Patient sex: F
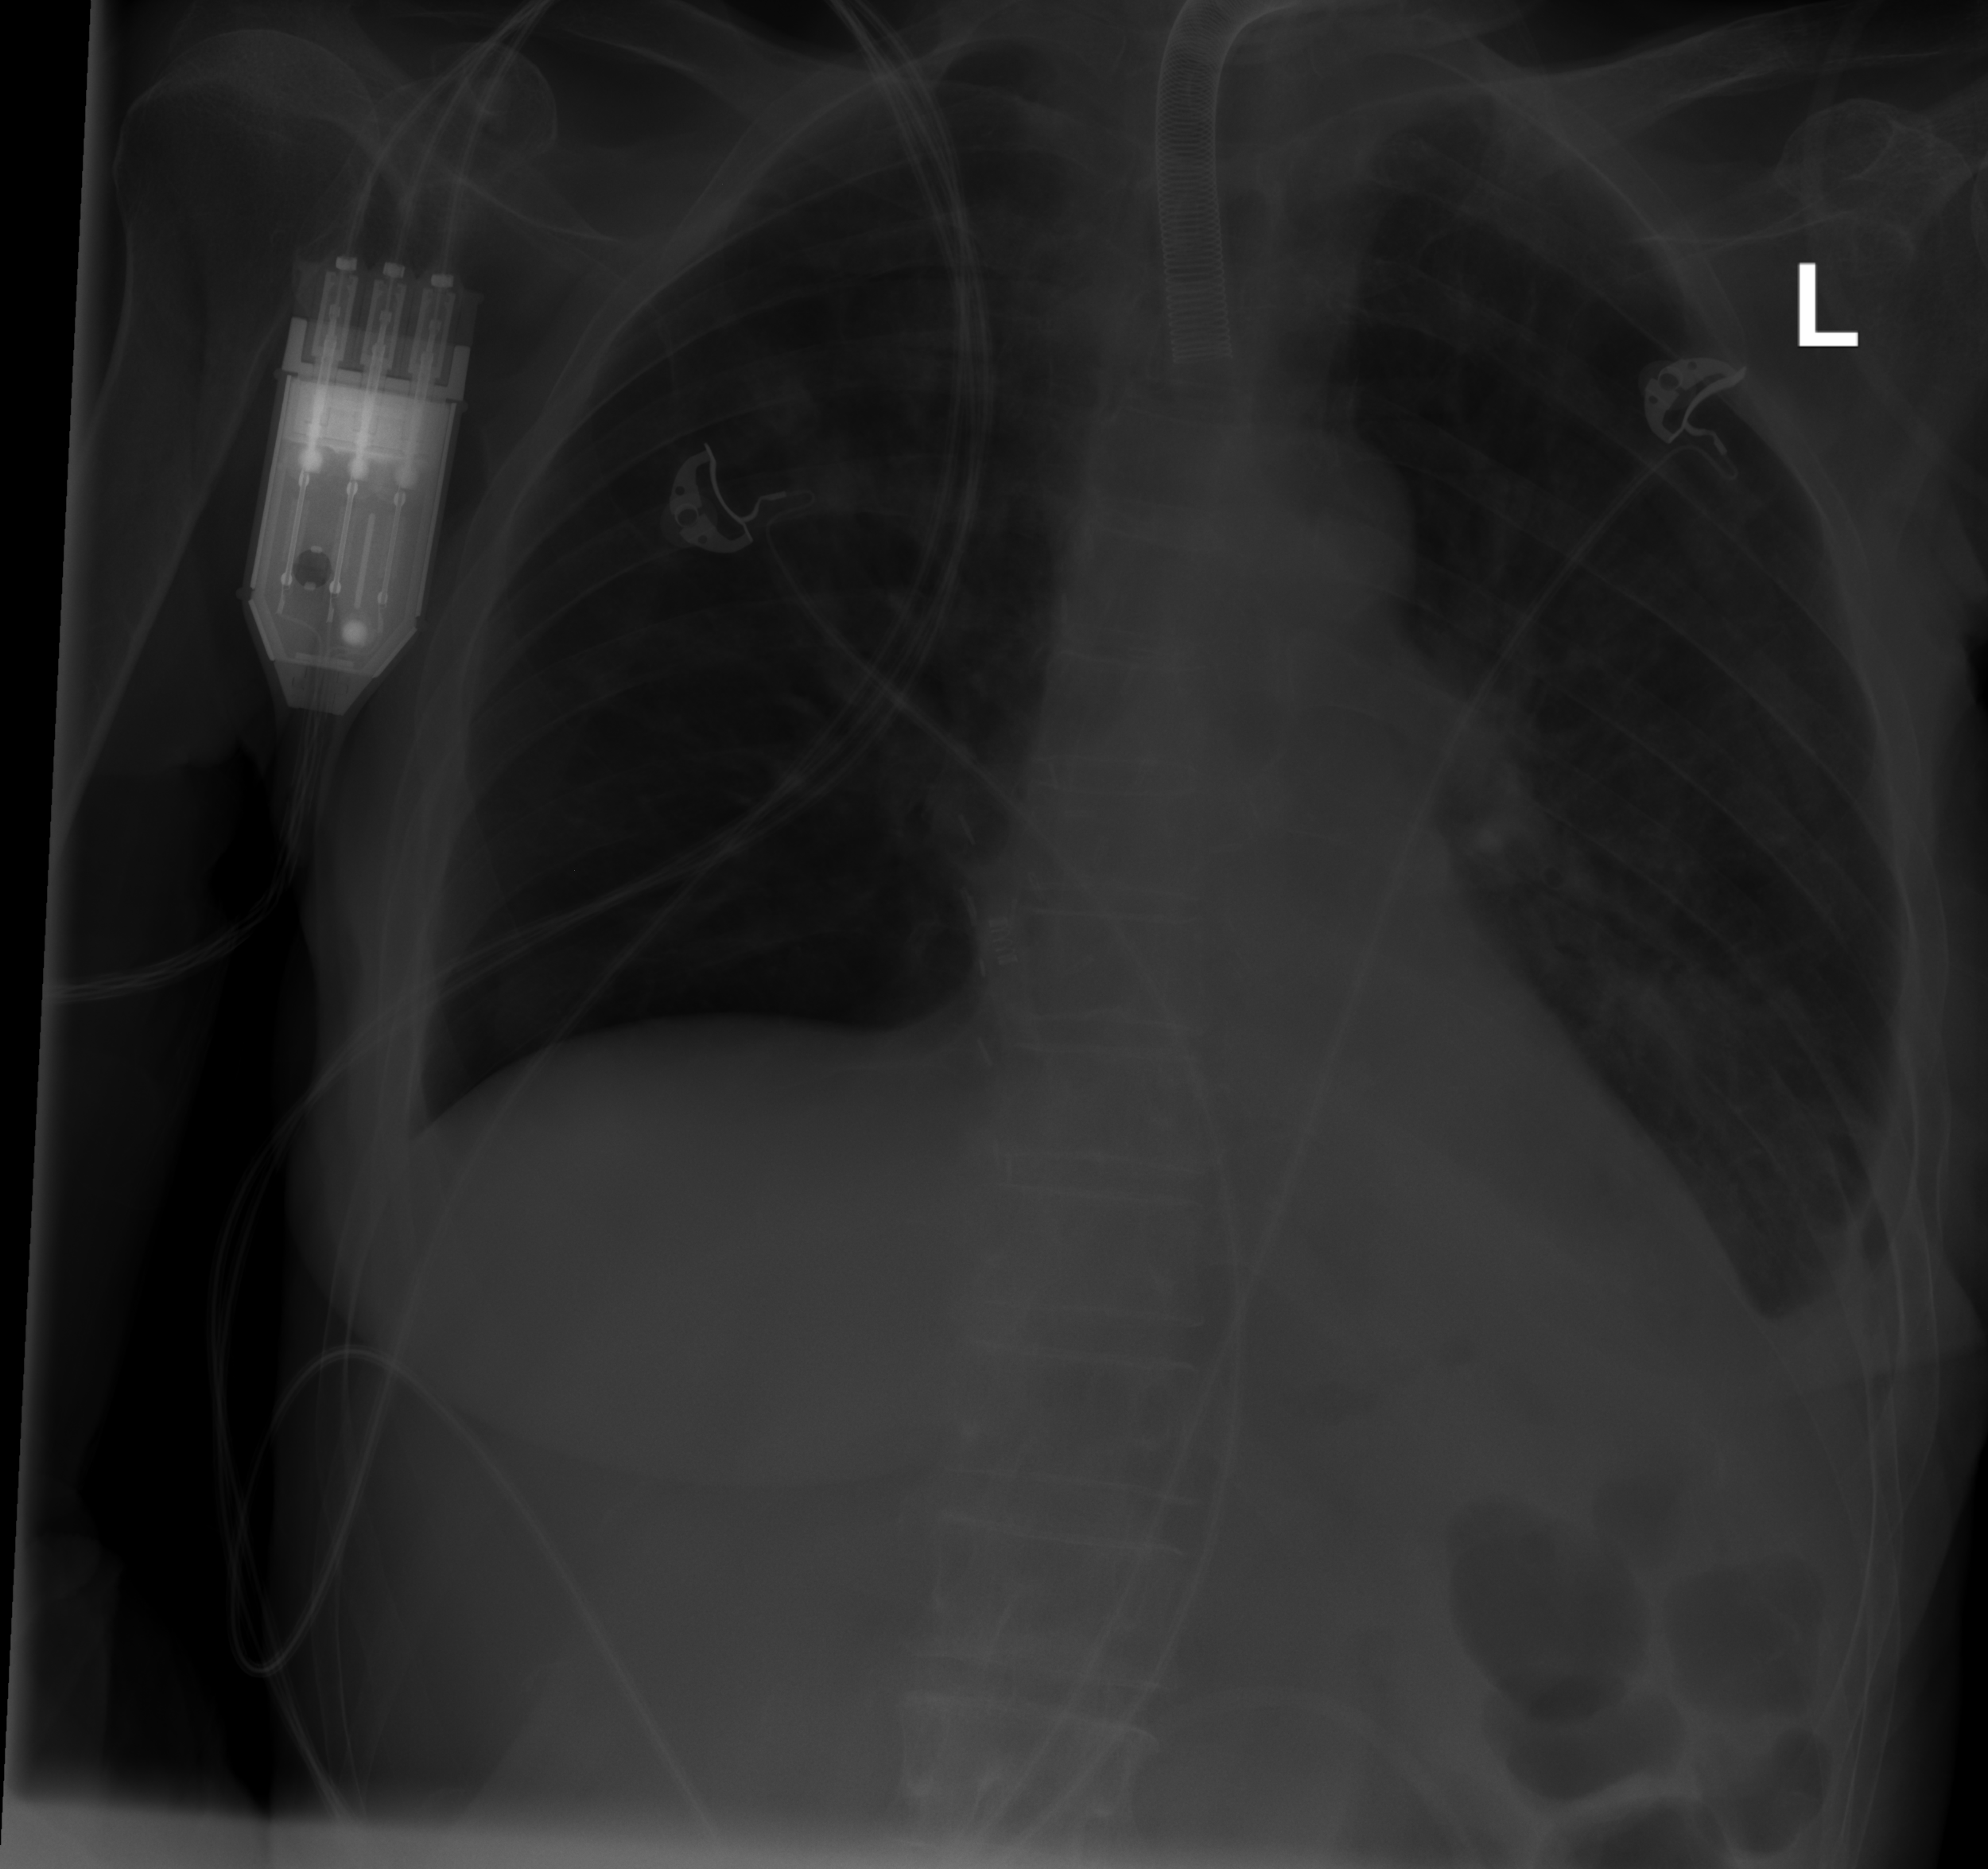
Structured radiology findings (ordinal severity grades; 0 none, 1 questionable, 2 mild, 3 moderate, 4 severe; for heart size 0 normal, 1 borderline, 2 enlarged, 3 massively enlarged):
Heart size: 0
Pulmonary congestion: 0
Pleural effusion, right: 2
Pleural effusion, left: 2
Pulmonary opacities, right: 0
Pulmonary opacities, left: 0
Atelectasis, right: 0
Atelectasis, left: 2